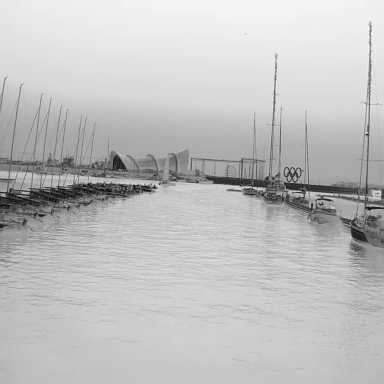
There are 13 objects shown in the infrared image, including two canoes, and 11 sailboats.